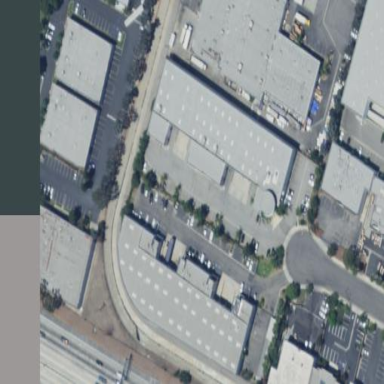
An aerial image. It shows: Warehouse building.